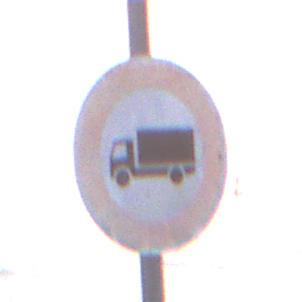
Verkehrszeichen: VerbotFuerKraftfahrzeugeUeberDreiKommaFuenfTonnen
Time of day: SunriseSunset
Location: Outdoor (Urban)
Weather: Clear
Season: NotSpecified
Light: Natural